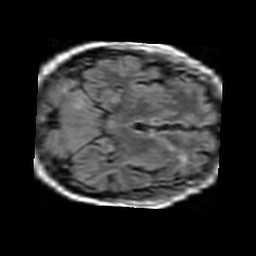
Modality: FLAIR
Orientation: axial
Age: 54
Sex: male
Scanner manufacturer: philips
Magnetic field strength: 1.5 T
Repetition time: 11 s
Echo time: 0.14 s